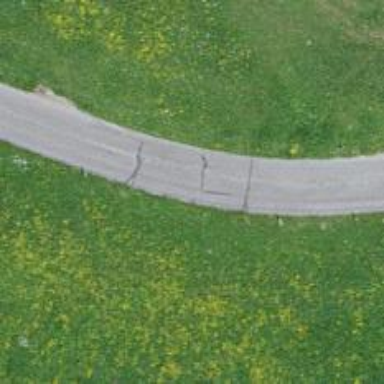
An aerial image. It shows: Unclassified road with paved surface. The road has grade1 tracktype.